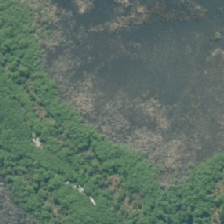
Land cover: herbaceous_freshwater_vege